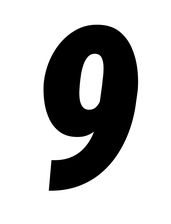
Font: Roboto-Italic_Condensed_Black_Italic